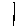
Label: line